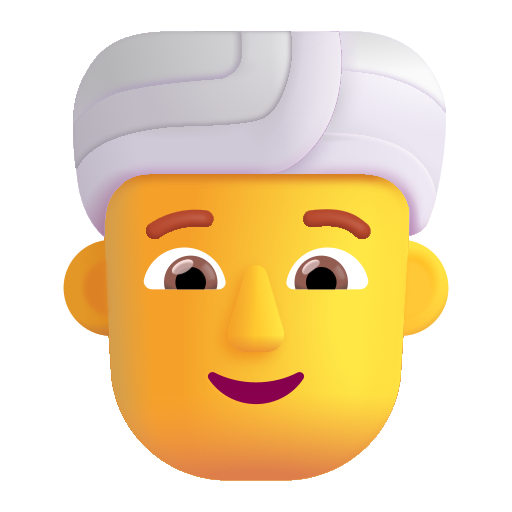
person wearing turban color default